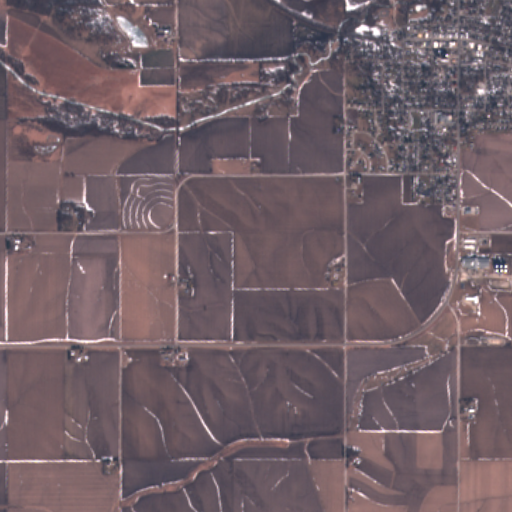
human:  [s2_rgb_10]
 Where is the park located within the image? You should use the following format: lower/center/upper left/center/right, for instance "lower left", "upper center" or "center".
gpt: The park is located in the upper right of the image.
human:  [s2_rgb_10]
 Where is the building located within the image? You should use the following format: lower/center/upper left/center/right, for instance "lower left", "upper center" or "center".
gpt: The building is located in the upper right of the image.
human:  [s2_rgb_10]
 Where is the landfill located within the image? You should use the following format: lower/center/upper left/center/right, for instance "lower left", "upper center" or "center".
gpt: There is no landfill in the image.